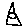
Label: triangle